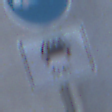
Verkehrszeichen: MehrfachbesetzePersonenkraftwagenFrei
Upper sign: Busssonderstreifen
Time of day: SunriseSunset
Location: Outdoor (Urban)
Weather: Clear
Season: NotSpecified
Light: Natural